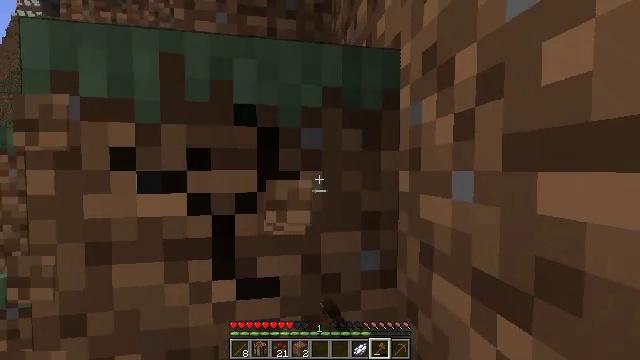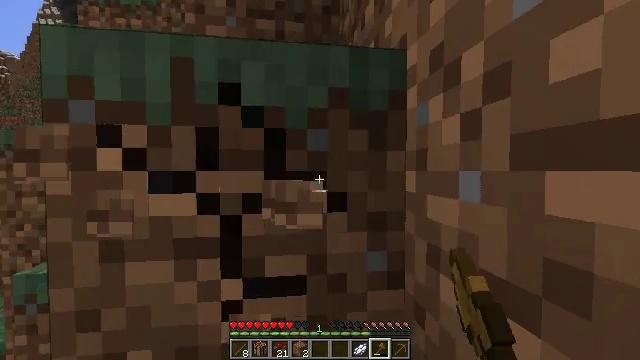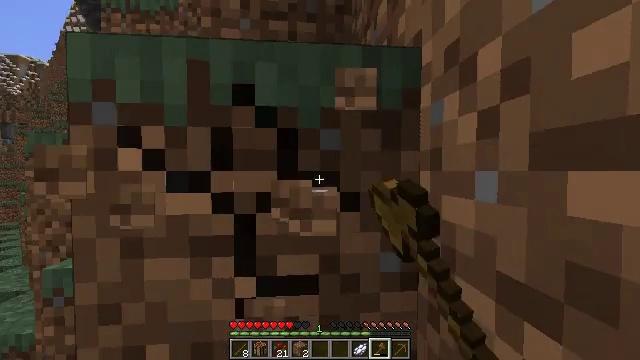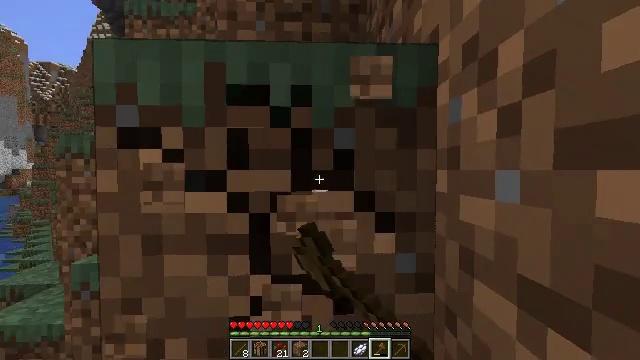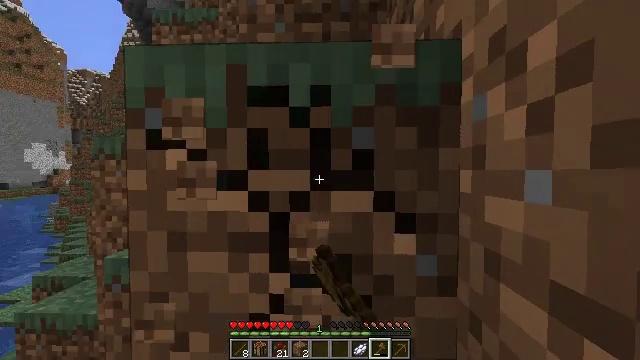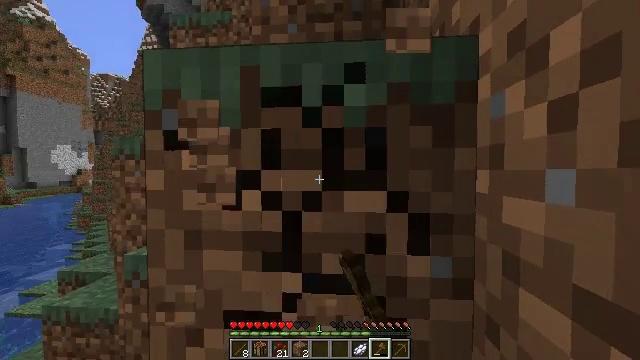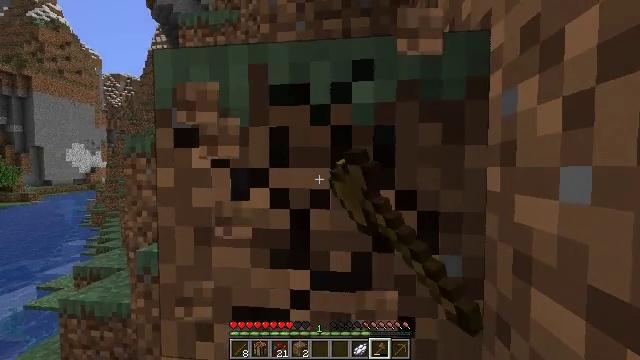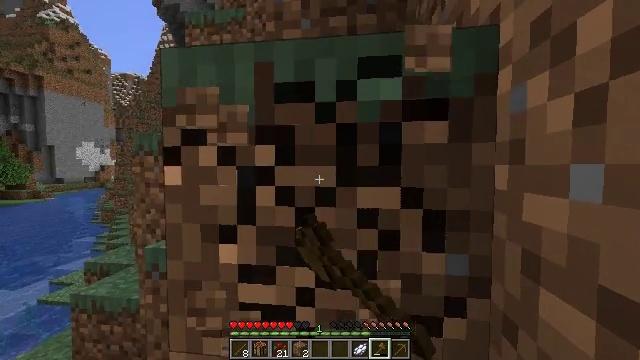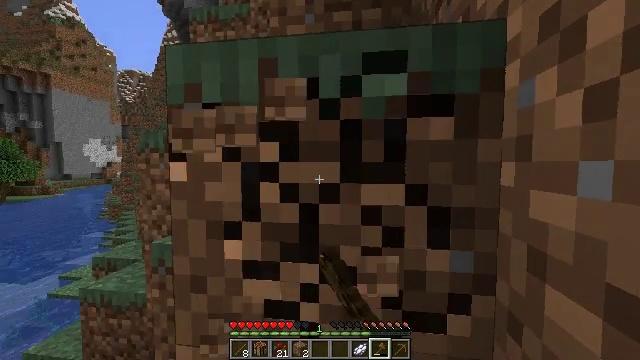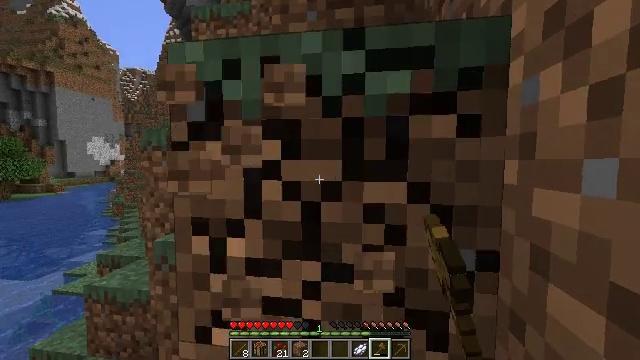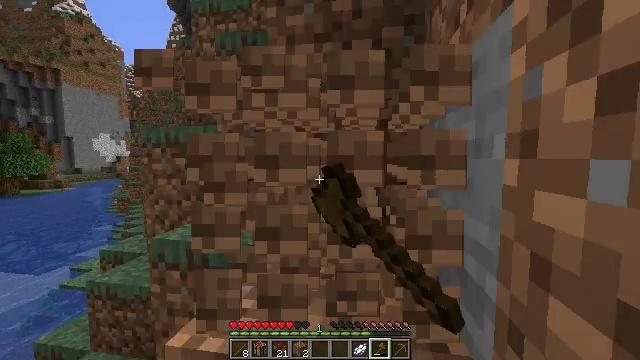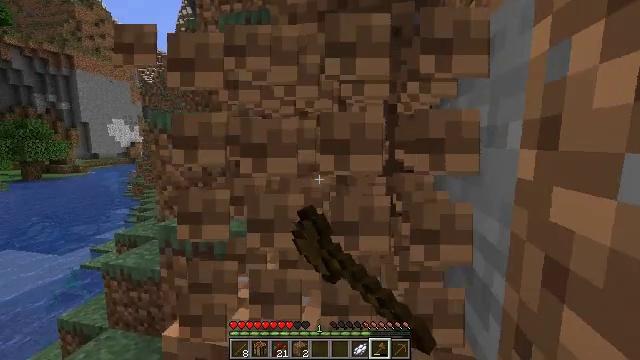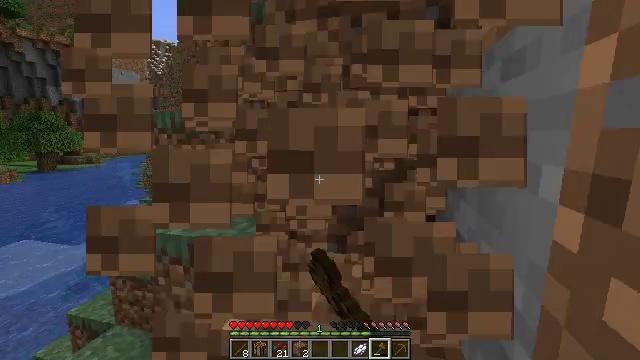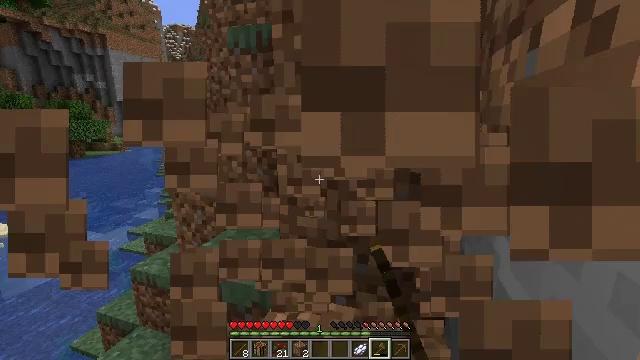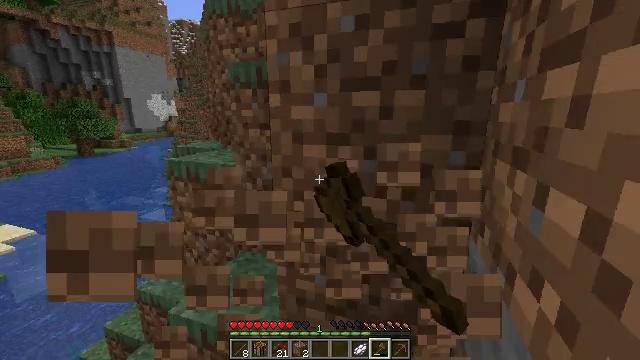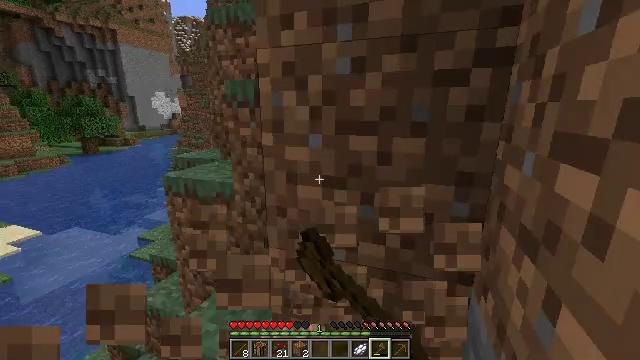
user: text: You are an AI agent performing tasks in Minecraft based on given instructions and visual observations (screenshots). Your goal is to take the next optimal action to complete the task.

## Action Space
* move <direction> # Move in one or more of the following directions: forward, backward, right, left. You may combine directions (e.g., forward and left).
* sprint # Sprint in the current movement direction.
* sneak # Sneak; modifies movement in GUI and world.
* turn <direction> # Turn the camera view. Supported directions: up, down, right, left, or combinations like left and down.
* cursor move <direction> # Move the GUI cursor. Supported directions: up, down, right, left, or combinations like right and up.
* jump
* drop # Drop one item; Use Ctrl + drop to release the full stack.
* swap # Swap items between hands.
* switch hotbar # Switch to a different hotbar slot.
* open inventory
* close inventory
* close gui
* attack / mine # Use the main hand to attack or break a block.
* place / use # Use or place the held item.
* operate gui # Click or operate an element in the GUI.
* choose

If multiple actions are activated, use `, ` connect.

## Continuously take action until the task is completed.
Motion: motion action
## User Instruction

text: Dig up the grass block for dirt.
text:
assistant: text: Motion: turn left, attack / mine
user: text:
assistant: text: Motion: turn left, attack / mine
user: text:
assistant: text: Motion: turn left, attack / mine
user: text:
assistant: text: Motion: turn left, attack / mine
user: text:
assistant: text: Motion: turn left, attack / mine
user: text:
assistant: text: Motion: turn left, attack / mine
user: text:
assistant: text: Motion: turn left, attack / mine
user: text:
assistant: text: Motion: attack / mine
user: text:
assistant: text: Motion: attack / mine
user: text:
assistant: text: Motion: move forward and move right, attack / mine
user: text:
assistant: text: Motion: move forward and move right, turn left and down, attack / mine
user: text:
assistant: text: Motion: move forward and move right, turn left and down, attack / mine, jump
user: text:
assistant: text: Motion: move forward and move right, turn left and down, attack / mine, jump
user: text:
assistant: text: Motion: move forward and move right, turn left and down, jump
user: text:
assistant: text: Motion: move forward and move right, jump
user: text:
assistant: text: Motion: jump